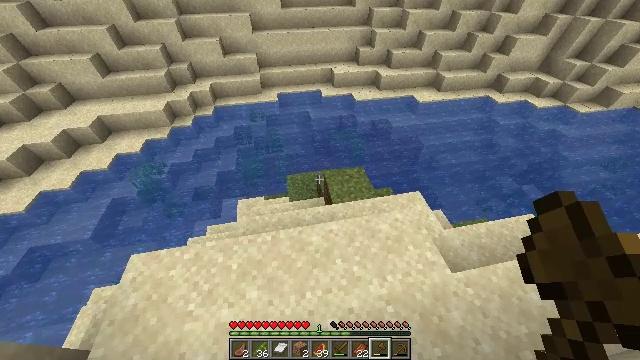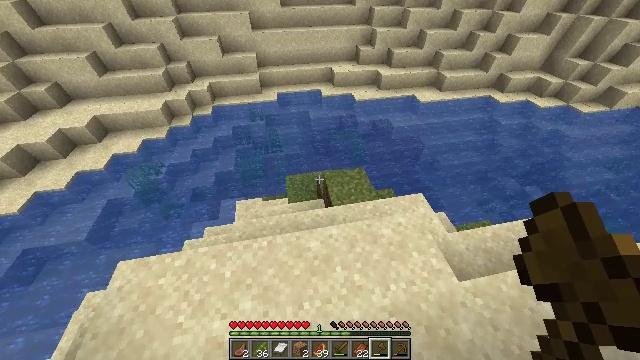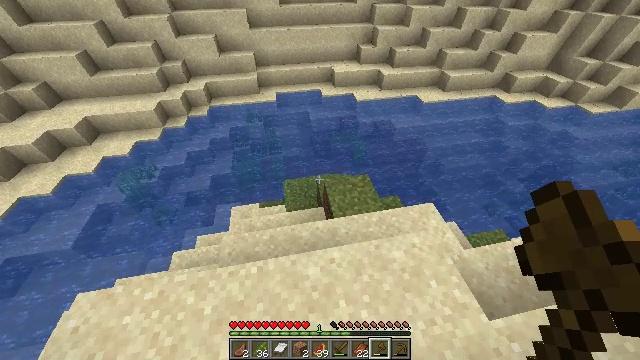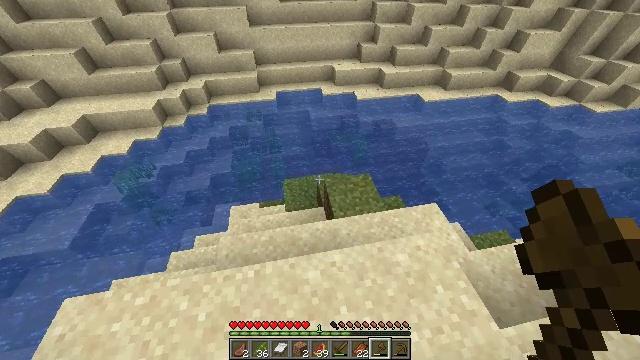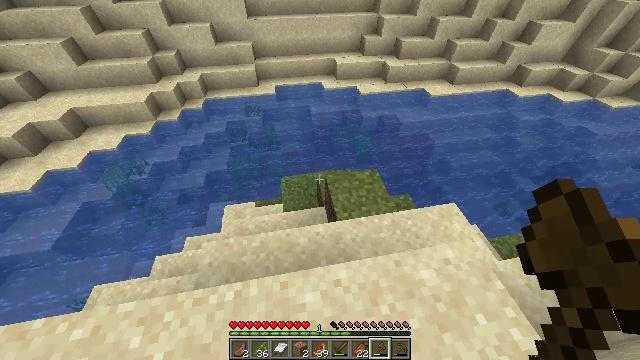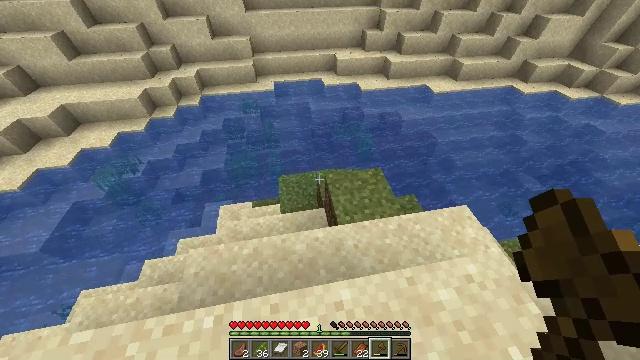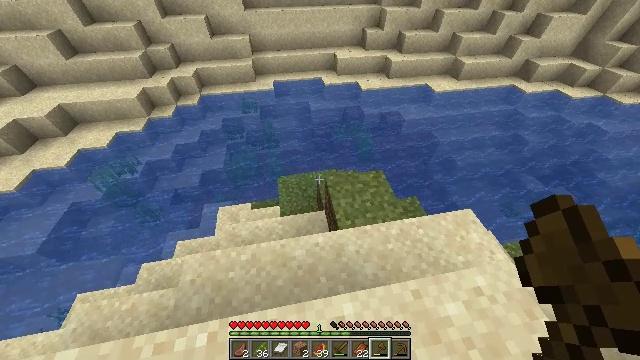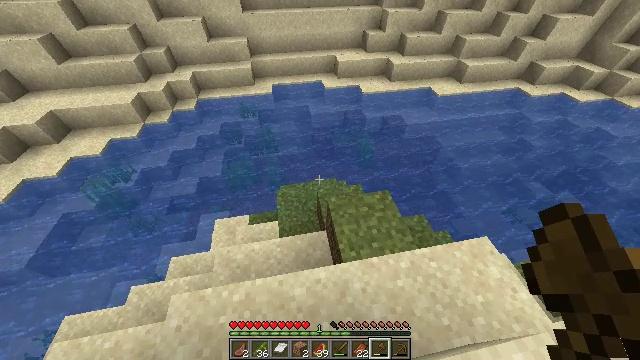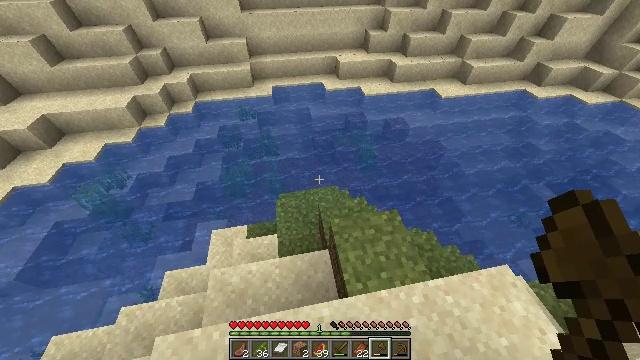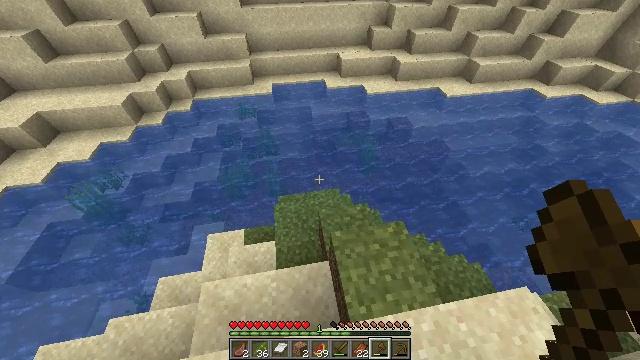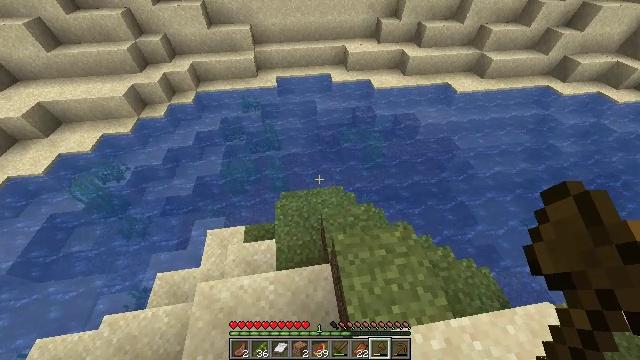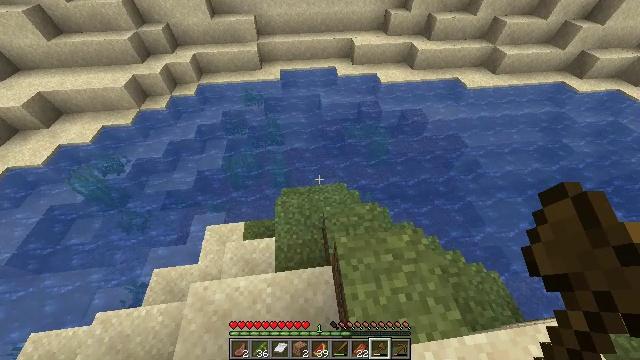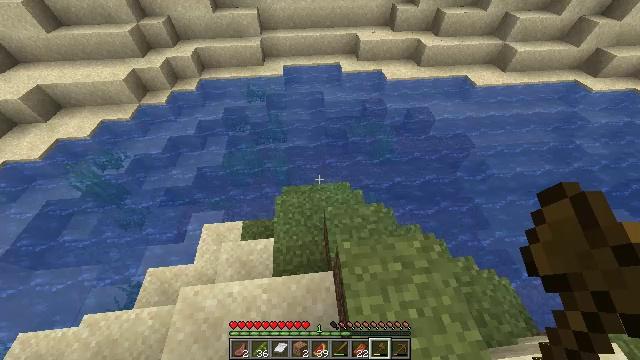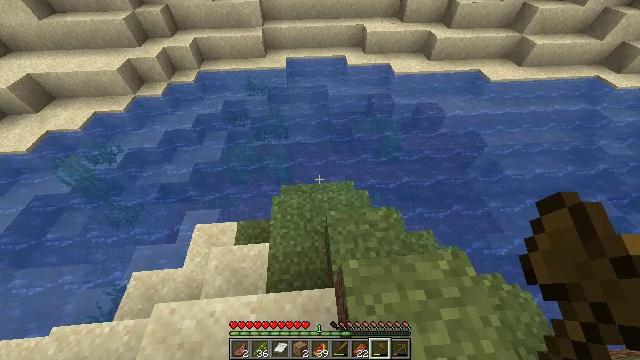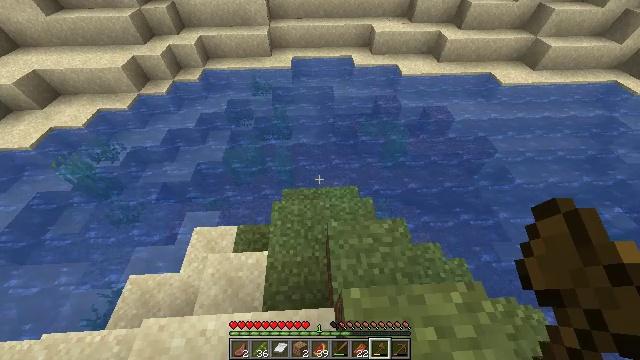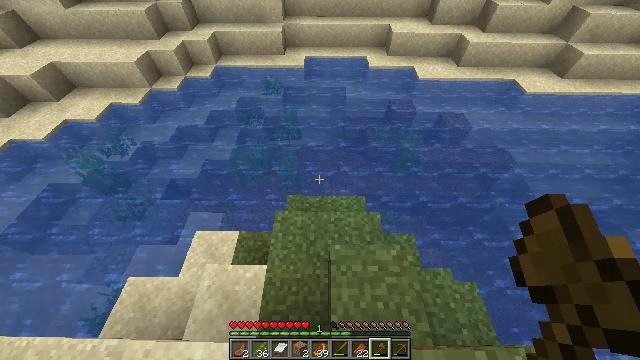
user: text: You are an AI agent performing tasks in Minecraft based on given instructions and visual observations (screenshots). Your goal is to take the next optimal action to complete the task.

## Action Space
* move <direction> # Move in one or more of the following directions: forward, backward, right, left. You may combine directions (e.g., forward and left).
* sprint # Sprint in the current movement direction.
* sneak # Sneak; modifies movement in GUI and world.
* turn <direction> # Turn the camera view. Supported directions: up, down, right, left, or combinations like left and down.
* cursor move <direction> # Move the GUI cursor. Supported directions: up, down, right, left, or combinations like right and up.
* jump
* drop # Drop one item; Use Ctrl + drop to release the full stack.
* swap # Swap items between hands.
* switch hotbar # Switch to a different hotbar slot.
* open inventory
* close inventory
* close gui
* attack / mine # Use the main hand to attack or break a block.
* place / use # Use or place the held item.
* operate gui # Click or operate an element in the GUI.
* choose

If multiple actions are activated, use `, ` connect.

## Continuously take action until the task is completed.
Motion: motion action
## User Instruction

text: Break the cactus block.
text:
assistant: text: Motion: move forward
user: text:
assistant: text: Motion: move forward
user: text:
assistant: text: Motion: move forward, sprint
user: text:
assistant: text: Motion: move forward, sprint
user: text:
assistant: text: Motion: move forward, sprint
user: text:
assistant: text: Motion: move forward
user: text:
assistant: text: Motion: move forward
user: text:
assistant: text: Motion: move forward
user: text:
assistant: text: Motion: move forward
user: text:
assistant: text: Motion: move forward, sprint, turn left and down
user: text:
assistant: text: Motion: move forward, sprint, turn left and down
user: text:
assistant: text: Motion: move forward, sprint, turn left
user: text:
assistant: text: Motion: move forward, sprint, turn left
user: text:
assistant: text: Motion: move forward, sprint, turn left
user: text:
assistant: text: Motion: move forward, turn left
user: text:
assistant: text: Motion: move forward, turn left
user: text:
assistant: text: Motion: move forward, sprint, turn left
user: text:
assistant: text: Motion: move forward, sprint, turn left
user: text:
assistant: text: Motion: move forward, sprint
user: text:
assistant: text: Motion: move forward, sprint, turn left
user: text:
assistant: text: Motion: move forward, turn left
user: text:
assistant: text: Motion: move forward
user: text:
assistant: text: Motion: move forward, sprint, turn up
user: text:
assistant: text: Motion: move forward, sprint, turn up
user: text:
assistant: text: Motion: move forward, sprint, turn left and up
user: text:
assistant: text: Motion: move forward, sprint, turn up
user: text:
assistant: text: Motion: move forward, turn left and up
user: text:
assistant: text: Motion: move forward, turn up
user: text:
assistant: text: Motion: move forward, turn up
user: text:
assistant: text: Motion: move forward, turn up, jump